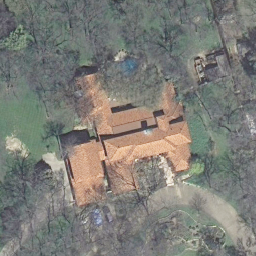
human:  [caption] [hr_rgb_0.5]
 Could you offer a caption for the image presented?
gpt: A villa with plants surrounded is in the sparse residential area .

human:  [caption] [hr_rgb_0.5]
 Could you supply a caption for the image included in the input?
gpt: A villa with orange roofs is surrounded by trees and lawn in the sparse residential area .

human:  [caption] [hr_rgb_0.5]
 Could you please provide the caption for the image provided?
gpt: A villa with orange roofs is in the sparse residential area .

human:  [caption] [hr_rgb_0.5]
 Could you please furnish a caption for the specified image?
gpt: This is a sparse residential area with a villa surrounded by trees and lawn .

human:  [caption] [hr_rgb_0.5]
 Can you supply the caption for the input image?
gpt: A villa with lots of plants surrounded in the sparse residential area .